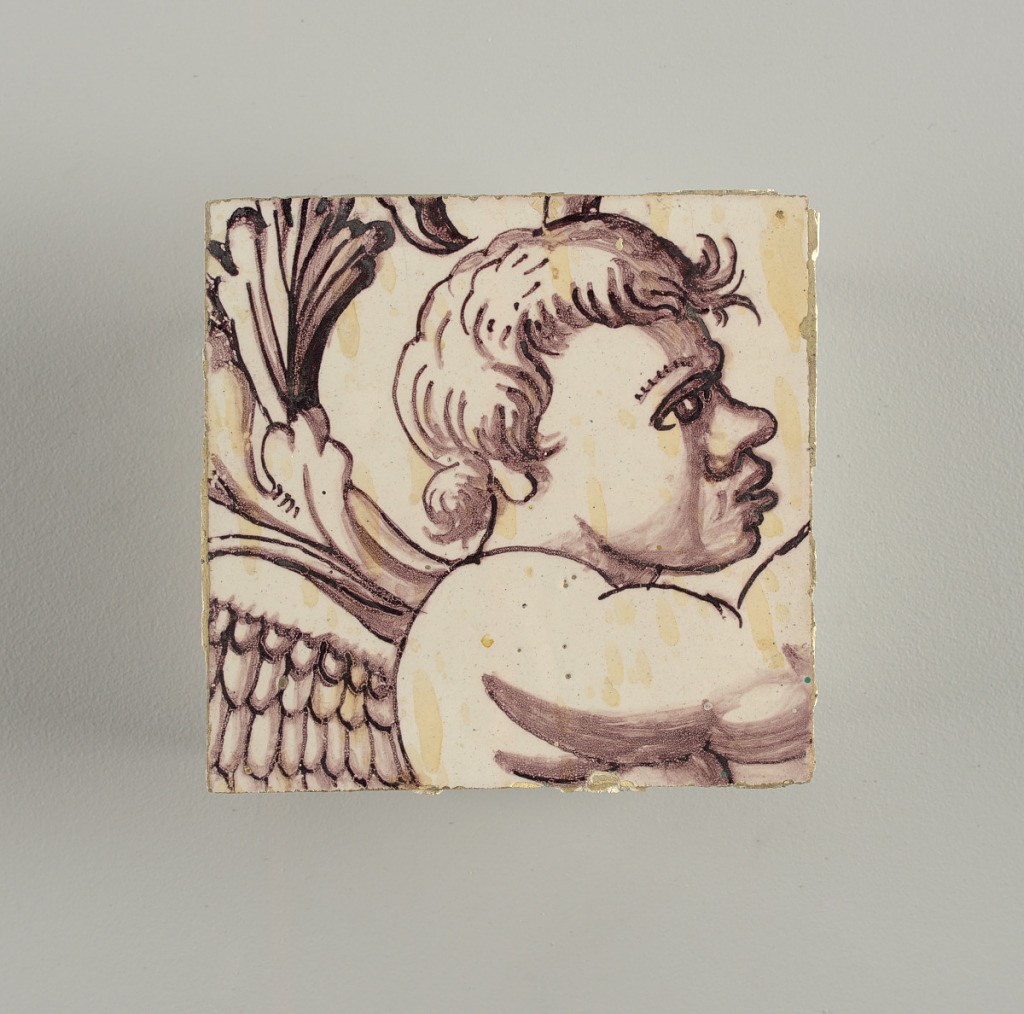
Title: Panel
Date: ca. 1725
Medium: Tin-glazed earthenware, underglaze manganese decoration
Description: Tile from upright rectangular panel of tiles; dark purple (manganese) on white ground showing arched framework; oval cartouche bearing double monogram (probably Lubert Adolf Torck), supported by pair of nude amors; pair of small amors holding crown above, borne by pair of female terms; surrounded by leafscrolls and foliations, with pair of flower-filled urns; top center, lunetted amor's head pendented with rosetted lattice cartouche.

To be used in Rozendaal Castel. Intended to be viewed inset into a wall- indicated by the inclusion of a trompe-l'oeil marbleized edge that surrounds three sides of the panel.